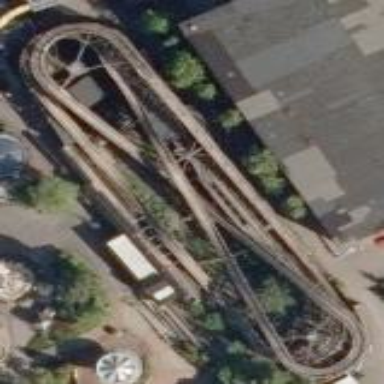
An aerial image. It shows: Building housing popular attraction - roller coaster.